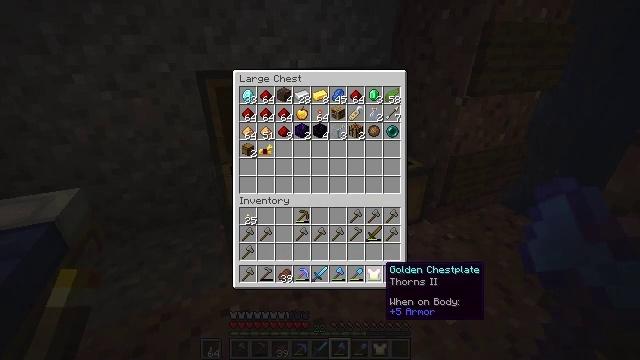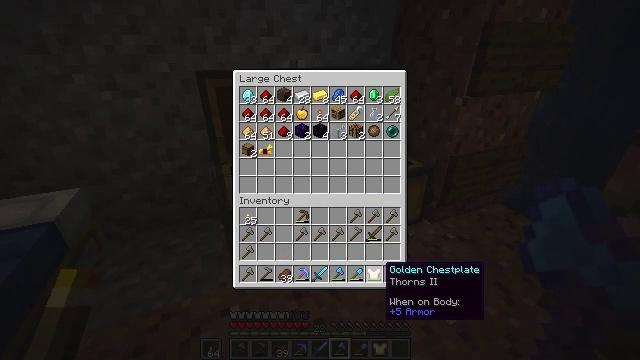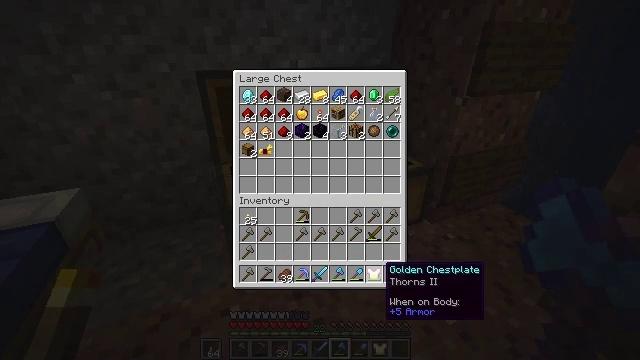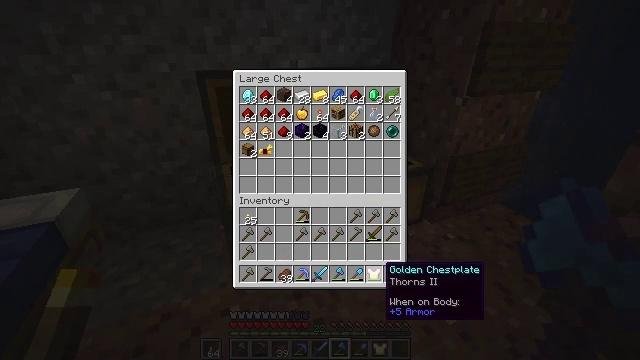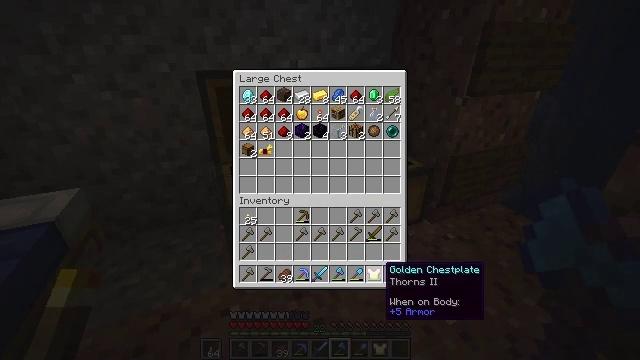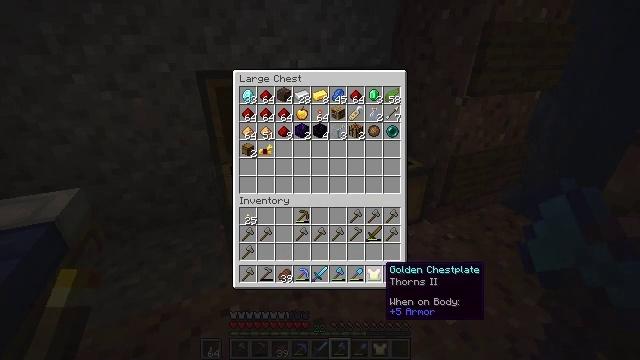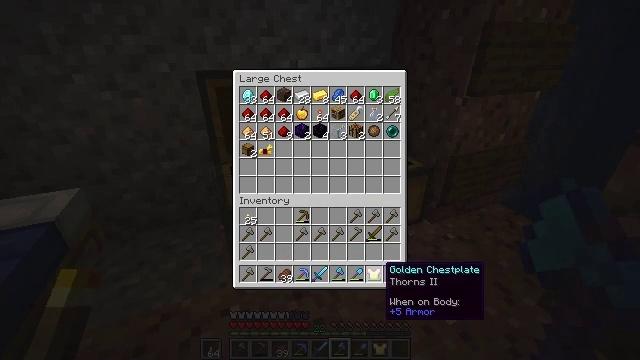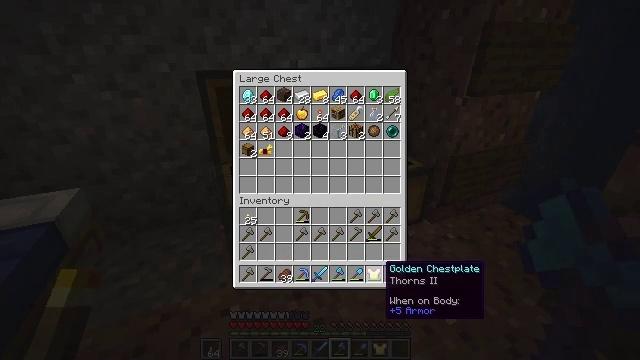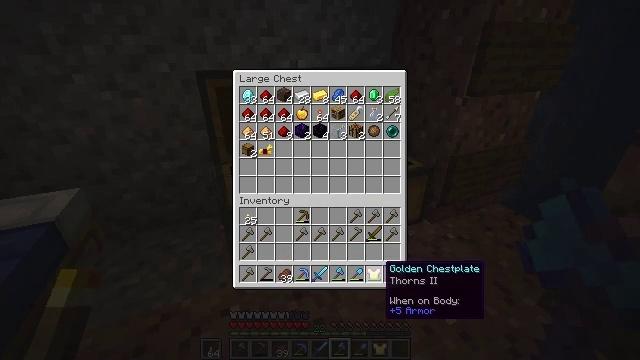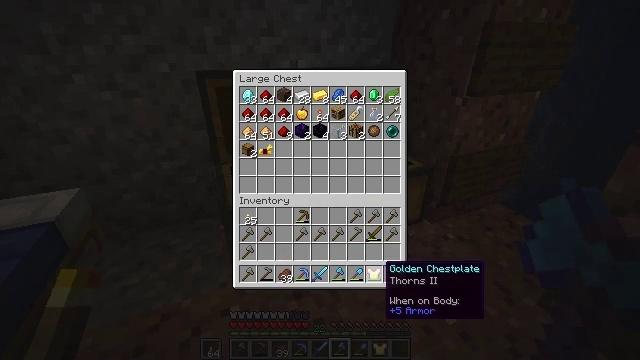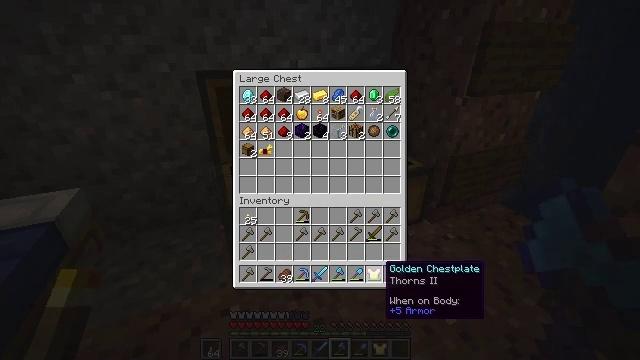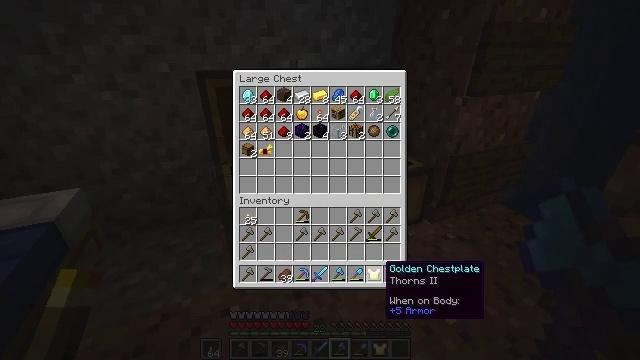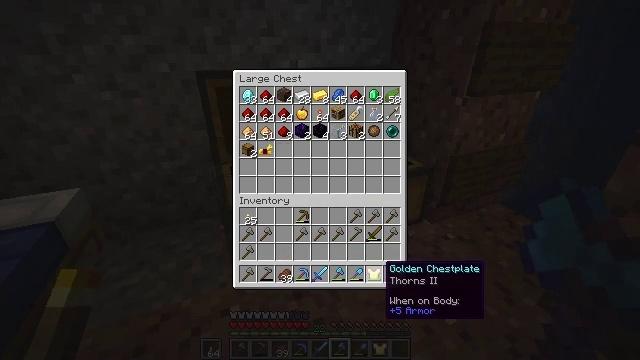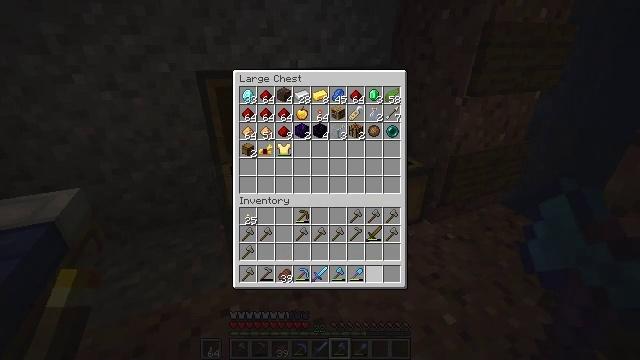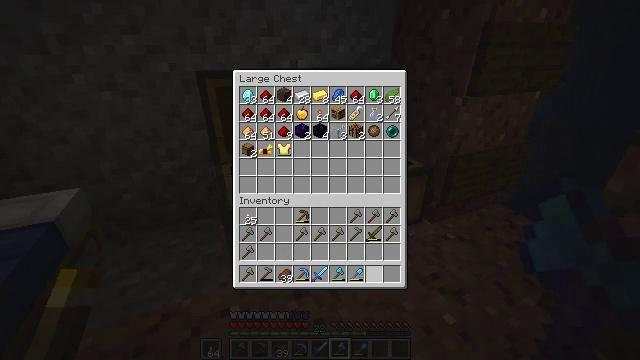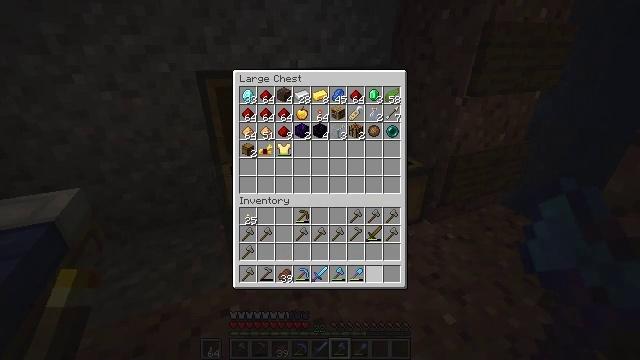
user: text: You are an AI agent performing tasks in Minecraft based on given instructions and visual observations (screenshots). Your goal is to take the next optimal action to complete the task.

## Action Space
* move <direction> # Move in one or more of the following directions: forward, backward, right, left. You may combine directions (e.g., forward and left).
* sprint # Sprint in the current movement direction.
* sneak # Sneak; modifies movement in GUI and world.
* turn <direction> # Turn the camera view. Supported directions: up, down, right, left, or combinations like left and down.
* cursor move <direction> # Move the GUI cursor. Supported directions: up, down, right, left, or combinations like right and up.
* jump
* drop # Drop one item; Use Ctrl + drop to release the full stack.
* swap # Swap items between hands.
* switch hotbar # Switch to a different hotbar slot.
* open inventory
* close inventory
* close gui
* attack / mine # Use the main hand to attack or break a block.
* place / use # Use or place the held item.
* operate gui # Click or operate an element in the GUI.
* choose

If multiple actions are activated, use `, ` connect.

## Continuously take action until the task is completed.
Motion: motion action
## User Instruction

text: Attack the chipped anvil to collect it.
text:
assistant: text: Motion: sneak
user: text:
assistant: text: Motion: sneak
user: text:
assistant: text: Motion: sneak
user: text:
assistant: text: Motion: sneak
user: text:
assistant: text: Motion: sneak
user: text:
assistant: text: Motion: sneak
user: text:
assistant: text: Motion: sneak
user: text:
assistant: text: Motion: sneak
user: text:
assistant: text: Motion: sneak
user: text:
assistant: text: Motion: sneak
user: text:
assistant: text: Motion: sneak
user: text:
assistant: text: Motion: sneak
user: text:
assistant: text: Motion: sneak, operate gui
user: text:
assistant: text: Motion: sneak, operate gui
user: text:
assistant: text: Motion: sneak, operate gui
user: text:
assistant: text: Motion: sneak
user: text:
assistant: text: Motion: sneak
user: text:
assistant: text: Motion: sneak
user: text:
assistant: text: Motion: sneak, cursor move up
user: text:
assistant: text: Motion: sneak, cursor move left and up
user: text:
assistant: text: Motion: sneak, cursor move left and up
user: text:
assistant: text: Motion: sneak
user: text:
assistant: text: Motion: sneak
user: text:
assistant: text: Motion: sneak
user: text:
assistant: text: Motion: sneak
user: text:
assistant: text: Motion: sneak
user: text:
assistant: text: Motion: sneak
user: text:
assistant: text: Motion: sneak
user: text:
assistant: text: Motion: sneak
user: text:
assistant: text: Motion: sneak